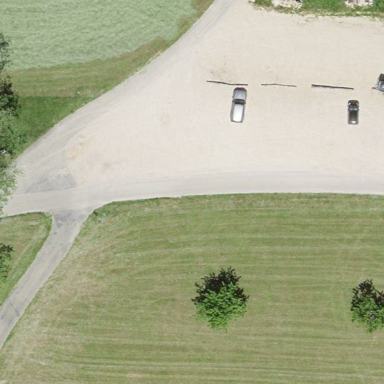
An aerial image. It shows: Parking area.